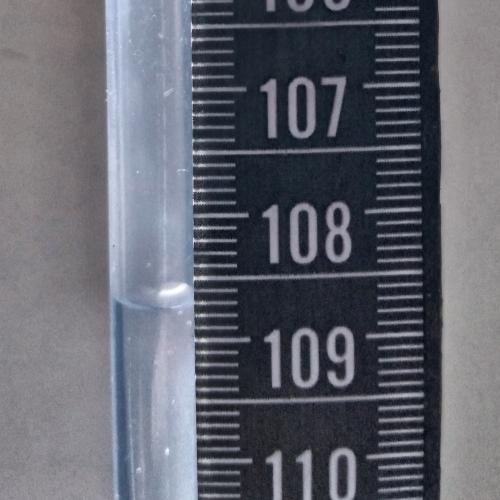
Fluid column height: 108.7 cm